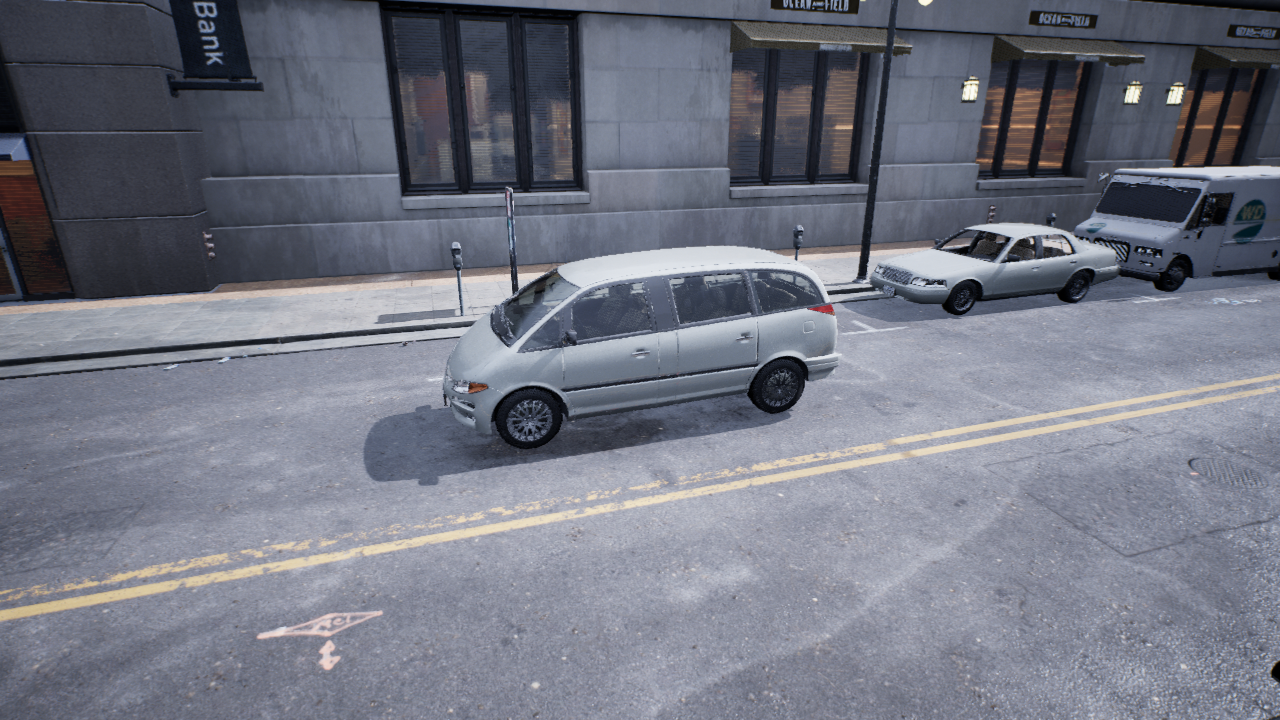
Venue: downtown
Lighting: overcast
Vehicle rig: minivan